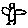
Label: bird